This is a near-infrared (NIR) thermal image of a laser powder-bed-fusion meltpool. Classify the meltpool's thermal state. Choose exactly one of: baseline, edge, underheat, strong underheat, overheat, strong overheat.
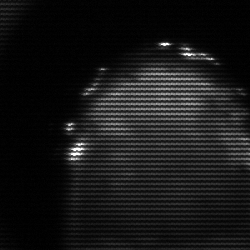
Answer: edge